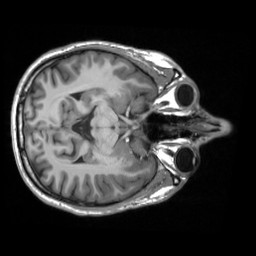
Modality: T1w
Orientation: axial
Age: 27
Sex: male
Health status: ill
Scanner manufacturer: siemens
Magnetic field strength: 3 T
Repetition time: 2.3 s
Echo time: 0.00201 s